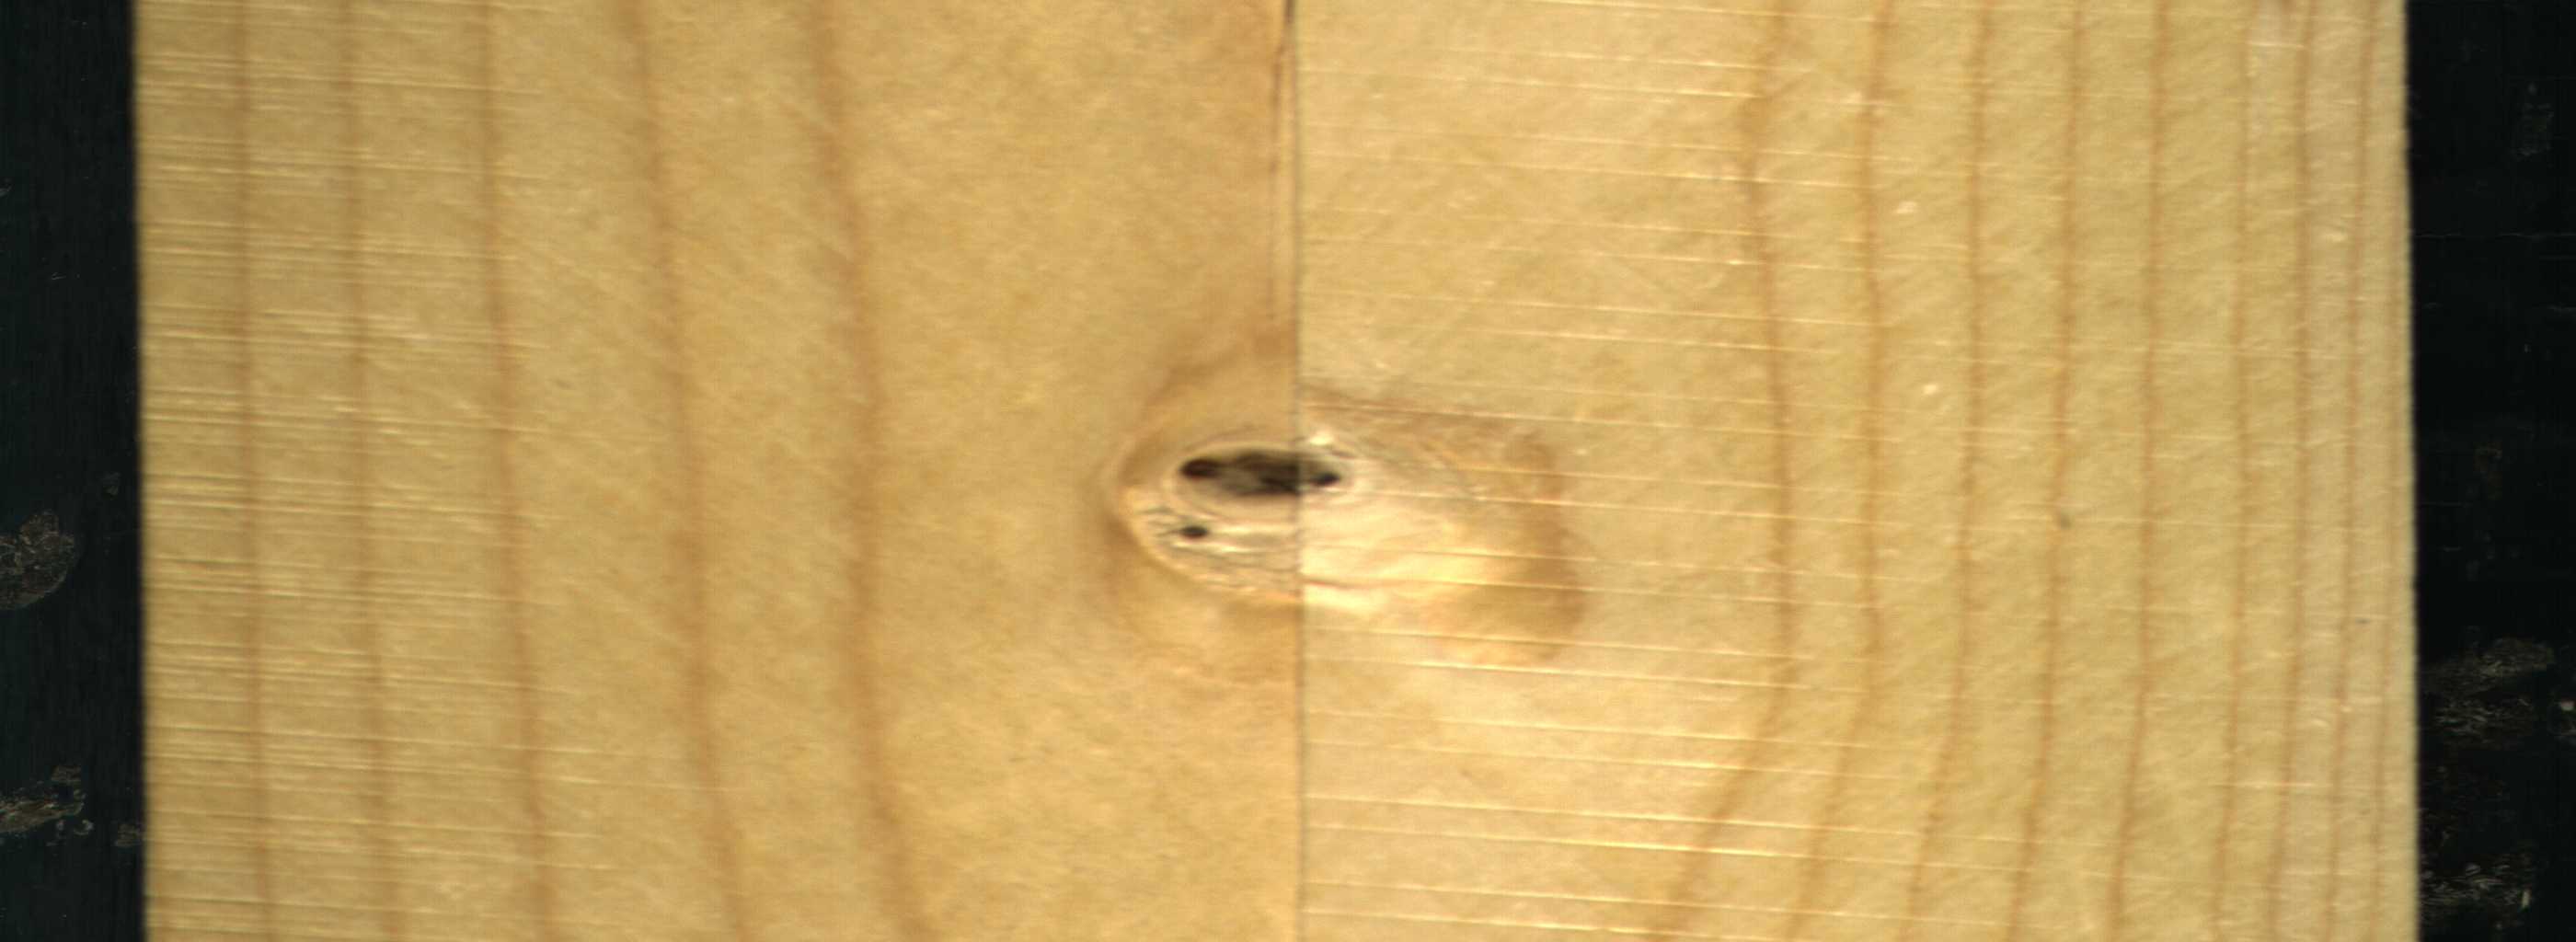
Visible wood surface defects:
Dead_Knot